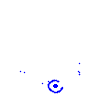
Particle: kaon